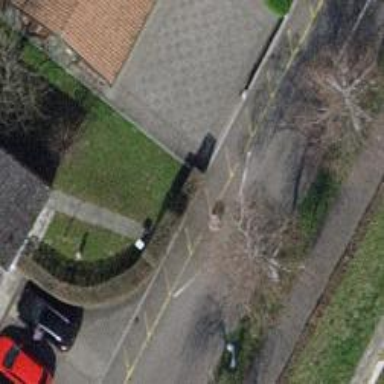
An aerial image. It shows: Block barrier.